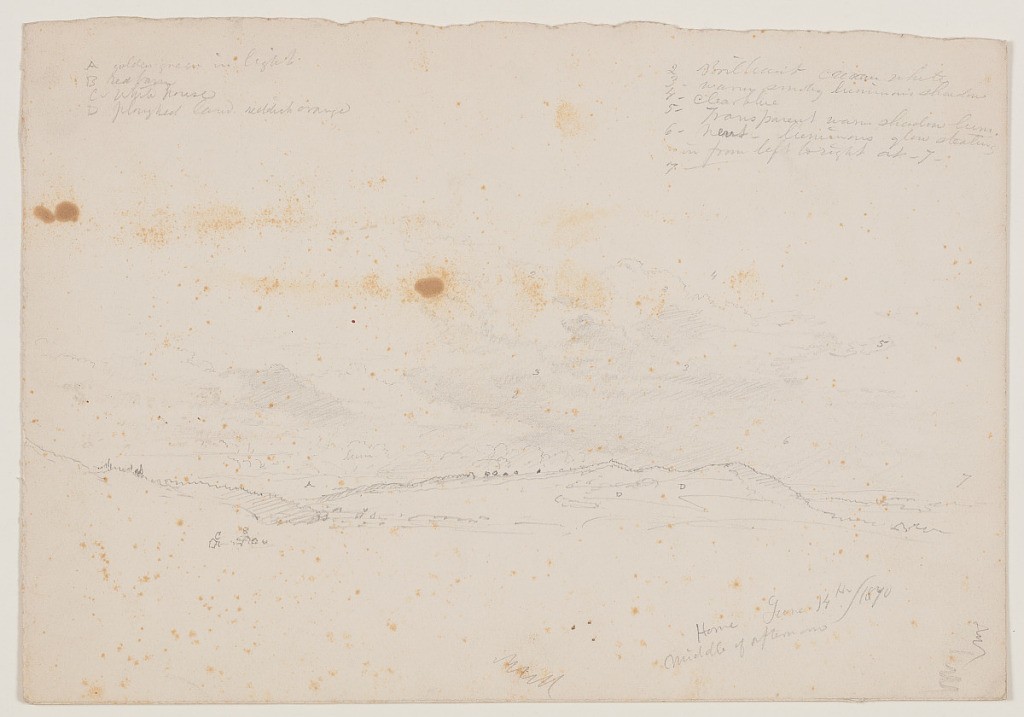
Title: View from Olana, Middle of Afternoon
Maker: Frederic Edwin Church, American, 1826–1900
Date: June 14, 1870
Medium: Graphite on white wove paper; verso: graphite
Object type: drawing
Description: Landscape sketch showing a view looking south from the artist's property near Hudson, New York, known as Olana. Viewed from an elevated position near the artist's old studio, the scene includes Church's barn and temporary domicile known as the "Cosy Cottage." In the middle distance at center, a twin-peaked hill includes ploughed fields on its near slope. In the background at right, the Hudson River Valley extends into the distance. Above, a large and puffy bank of clouds casts a slight shadow on the landscape below.

Verso: Architecture sketch showing the outlines of three gothic windows with pointed arches. Possibly part of a church or Olana itself.